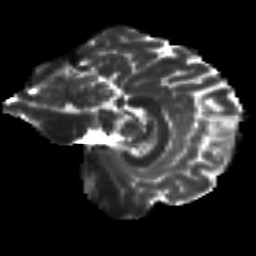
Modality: T2w
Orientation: sagittal
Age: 28
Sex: female
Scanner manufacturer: siemens
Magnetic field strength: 3 T
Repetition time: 8.8 s
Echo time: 0.085 s